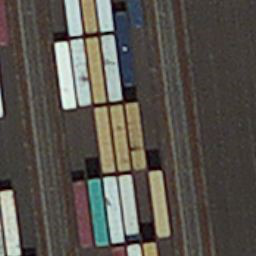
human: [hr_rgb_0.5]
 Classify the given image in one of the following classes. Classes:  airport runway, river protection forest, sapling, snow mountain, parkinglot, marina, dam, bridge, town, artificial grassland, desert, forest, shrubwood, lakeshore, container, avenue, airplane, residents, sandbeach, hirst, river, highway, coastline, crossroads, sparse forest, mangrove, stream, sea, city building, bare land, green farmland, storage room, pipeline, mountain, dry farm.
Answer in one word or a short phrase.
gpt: container